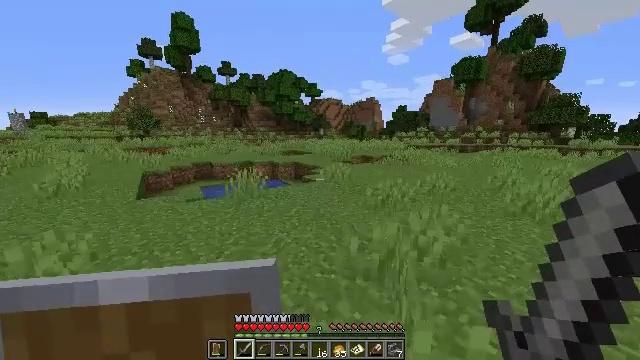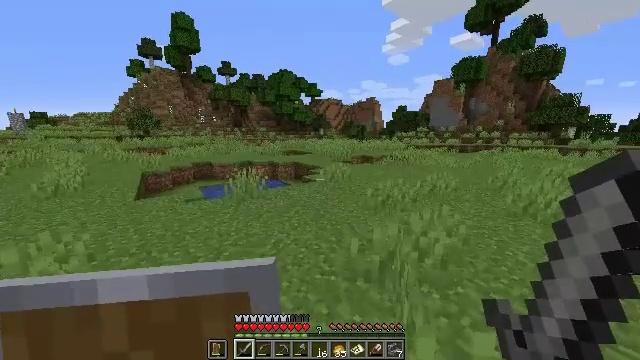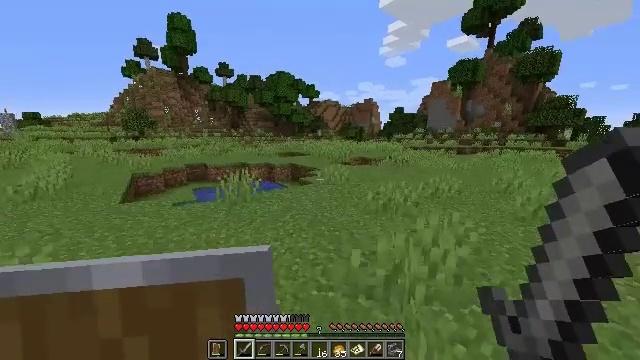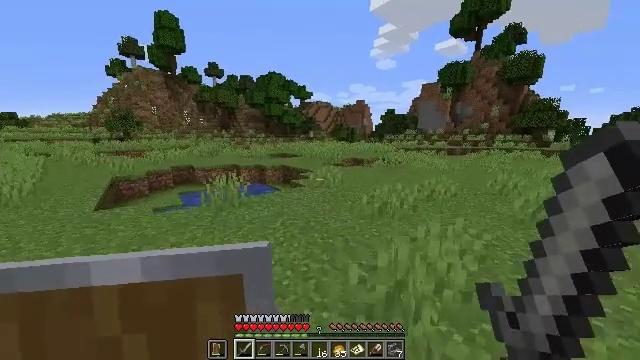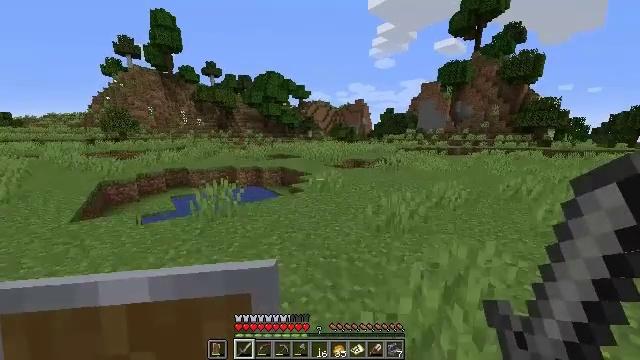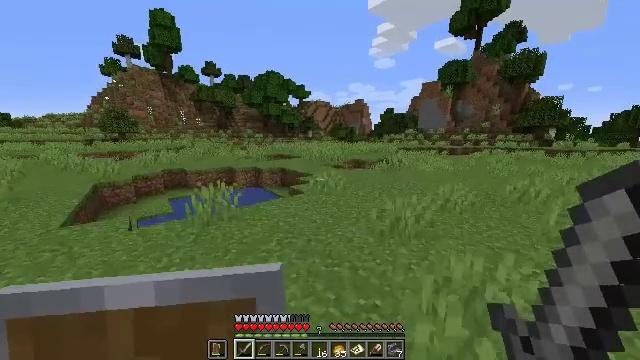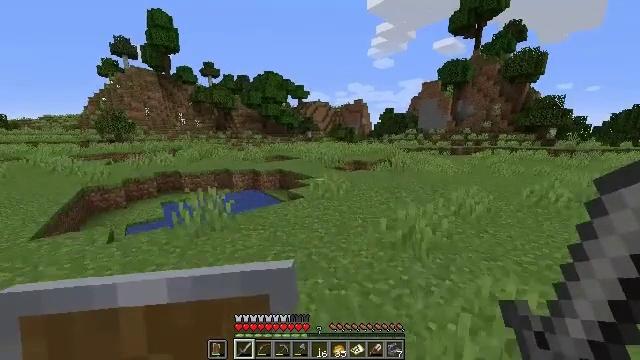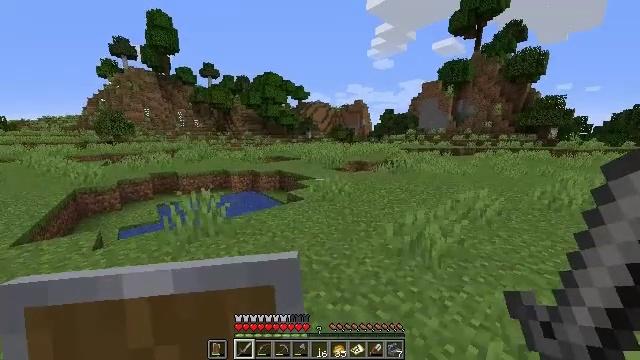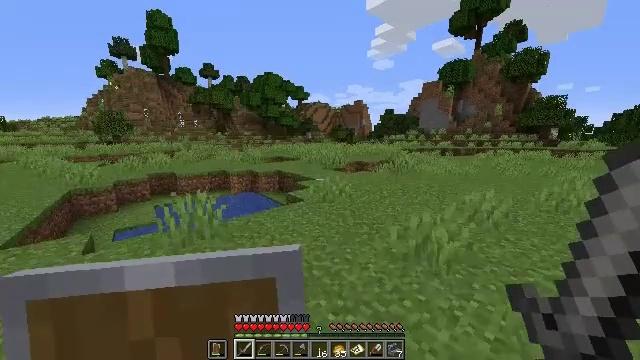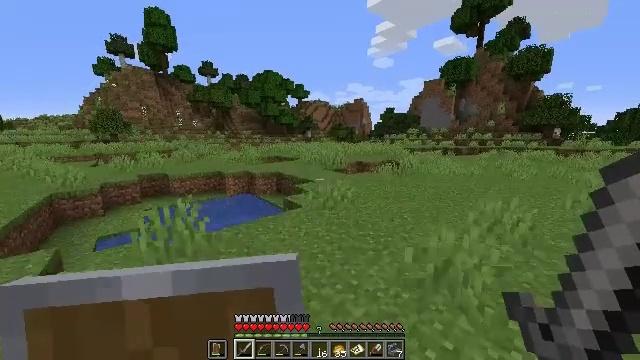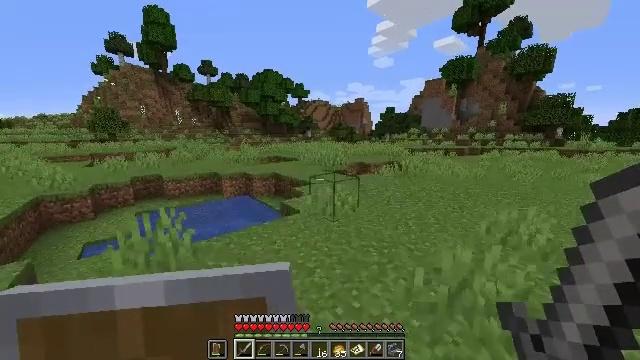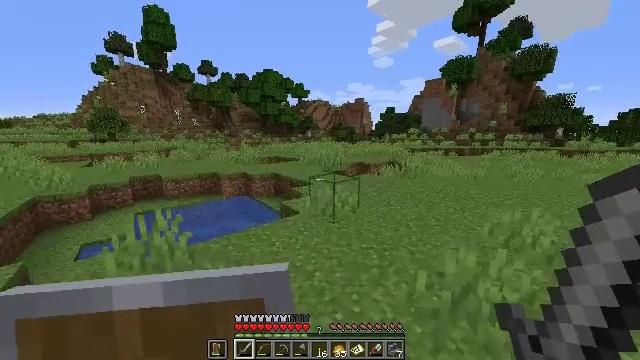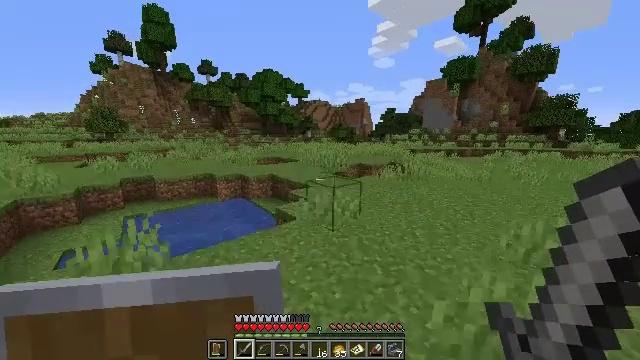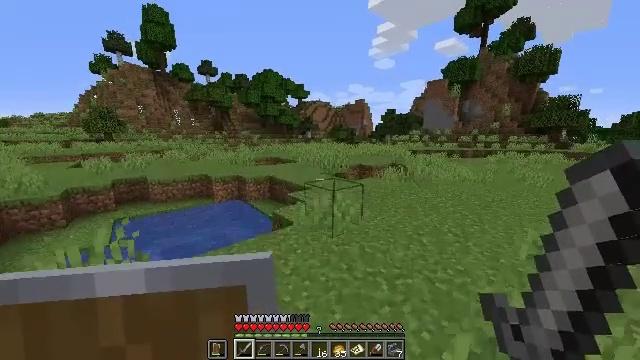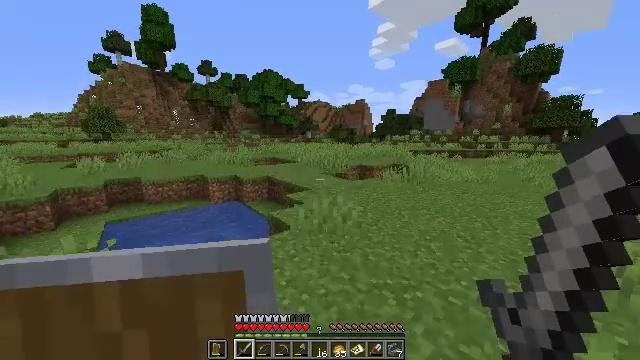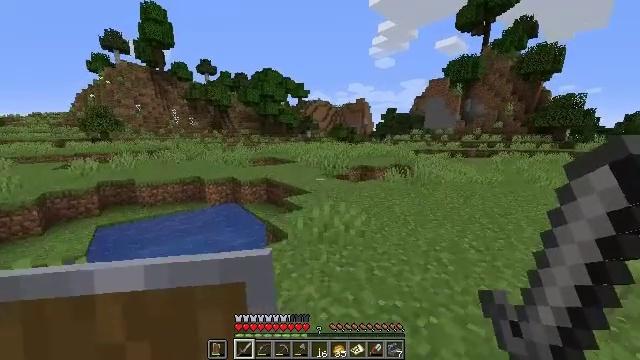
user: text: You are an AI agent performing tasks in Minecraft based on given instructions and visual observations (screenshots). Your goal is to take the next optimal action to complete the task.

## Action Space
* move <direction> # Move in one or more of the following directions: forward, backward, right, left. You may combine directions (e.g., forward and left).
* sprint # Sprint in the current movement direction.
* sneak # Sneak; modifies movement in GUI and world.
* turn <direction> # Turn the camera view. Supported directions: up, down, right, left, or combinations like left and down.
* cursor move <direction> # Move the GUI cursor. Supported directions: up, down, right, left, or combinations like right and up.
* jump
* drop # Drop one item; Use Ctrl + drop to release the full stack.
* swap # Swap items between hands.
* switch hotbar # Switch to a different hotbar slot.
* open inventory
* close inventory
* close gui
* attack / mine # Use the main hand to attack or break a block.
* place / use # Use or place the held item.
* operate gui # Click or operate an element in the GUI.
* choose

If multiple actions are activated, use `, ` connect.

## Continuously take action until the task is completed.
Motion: motion action
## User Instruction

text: Gather poppy from the ground.
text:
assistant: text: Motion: move forward
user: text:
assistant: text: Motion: move forward
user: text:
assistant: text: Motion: move forward, turn right
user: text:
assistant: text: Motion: move forward
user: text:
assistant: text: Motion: move forward
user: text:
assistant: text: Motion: move forward
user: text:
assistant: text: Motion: move forward
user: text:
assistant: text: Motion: move forward
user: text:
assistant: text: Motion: move forward
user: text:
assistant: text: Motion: move forward
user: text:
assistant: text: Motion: move forward
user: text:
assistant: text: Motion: move forward
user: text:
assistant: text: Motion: move forward
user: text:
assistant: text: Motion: move forward
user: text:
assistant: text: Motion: move forward
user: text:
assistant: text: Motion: move forward
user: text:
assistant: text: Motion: move forward
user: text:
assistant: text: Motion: move forward
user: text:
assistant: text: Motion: move forward
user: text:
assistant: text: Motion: move forward
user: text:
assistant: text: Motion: move forward
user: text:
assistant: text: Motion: move forward
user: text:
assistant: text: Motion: move forward
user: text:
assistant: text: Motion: move forward
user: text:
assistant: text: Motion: move forward
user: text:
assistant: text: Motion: move forward
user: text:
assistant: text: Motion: move forward
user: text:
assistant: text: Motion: move forward
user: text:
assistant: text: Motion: move forward
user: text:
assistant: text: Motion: move forward